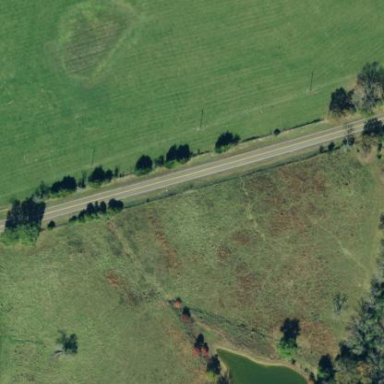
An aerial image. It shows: Pasture used as meadow.